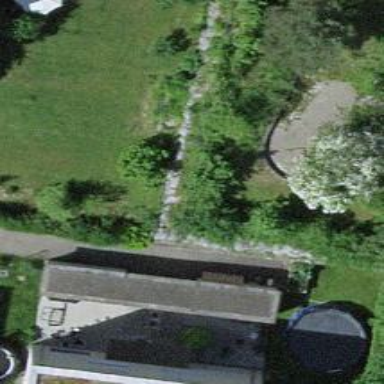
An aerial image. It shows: Dry stone wall barrier.